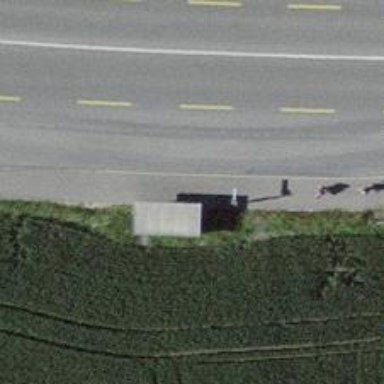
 serving as platform for public transportation."